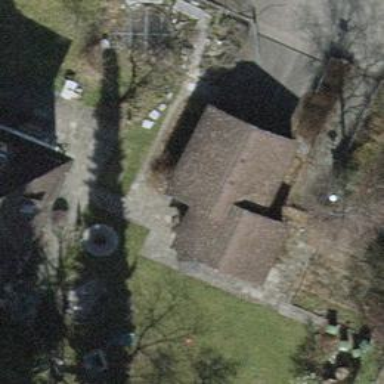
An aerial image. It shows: Shed building.